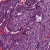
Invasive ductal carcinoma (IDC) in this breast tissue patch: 0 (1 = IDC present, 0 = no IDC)